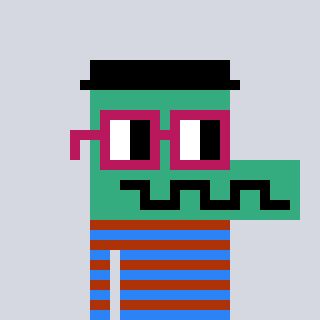
a pixel art character with square dark red glasses, a crocodile-shaped head and a hotbrown-colored body on a cool background